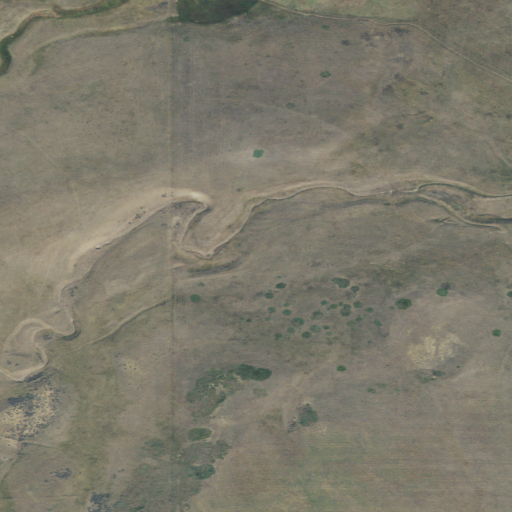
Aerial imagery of valley in Montana named Arney Canyon containing shrub and grassland